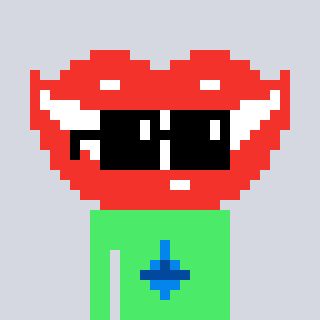
a pixel art character with square black sunglasses, a smile-shaped head and a teal-colored body on a cool background